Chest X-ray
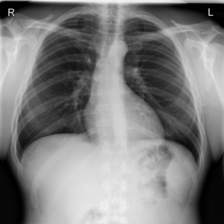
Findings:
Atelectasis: negative
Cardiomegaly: negative
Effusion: negative
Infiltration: negative
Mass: negative
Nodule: negative
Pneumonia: negative
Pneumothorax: negative
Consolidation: negative
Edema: negative
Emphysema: negative
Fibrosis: negative
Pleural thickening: negative
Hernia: negative